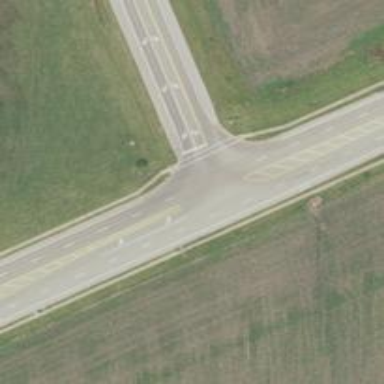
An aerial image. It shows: Uncontrolled road crossing with lines marking the way.